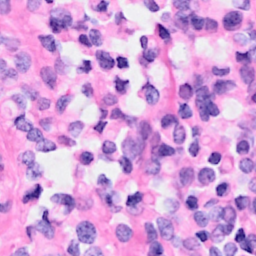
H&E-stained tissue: Breast